Field crop: maize
Growth stage: 2
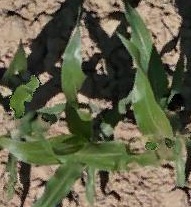
Species: maize